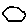
Label: hexagon